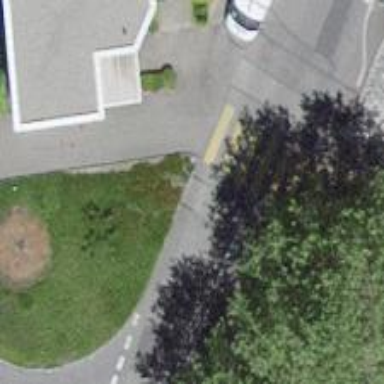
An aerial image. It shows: Residential road with asphalt surface.